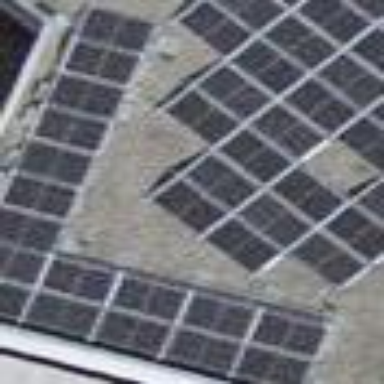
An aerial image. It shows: Solar power generator utilizing photovoltaic technology with solar photovoltaic panels.